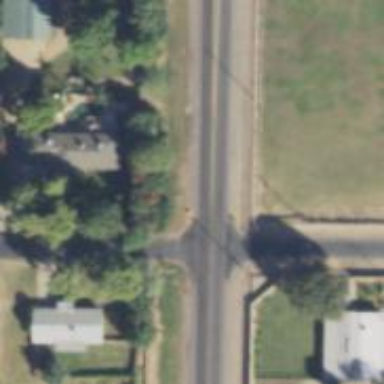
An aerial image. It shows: Unmarked crossing on the road.